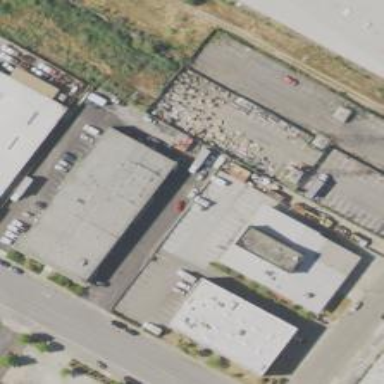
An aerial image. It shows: Industrial building with flat roof.